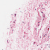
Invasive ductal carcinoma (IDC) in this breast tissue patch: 0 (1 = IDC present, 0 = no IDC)